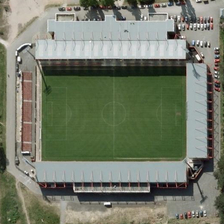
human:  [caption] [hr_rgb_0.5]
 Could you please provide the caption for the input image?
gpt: many cars and some green trees are near a stadium with a football field in it .

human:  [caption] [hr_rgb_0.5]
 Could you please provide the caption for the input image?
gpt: this is a square gym .

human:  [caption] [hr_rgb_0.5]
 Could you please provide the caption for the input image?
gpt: many cars and some green trees are near a stadium with a football field in it .

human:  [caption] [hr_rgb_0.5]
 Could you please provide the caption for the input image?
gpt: the building is white and the ground is green .

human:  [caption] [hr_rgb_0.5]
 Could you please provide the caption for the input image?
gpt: this is a square gym .